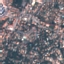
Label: Residential